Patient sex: M
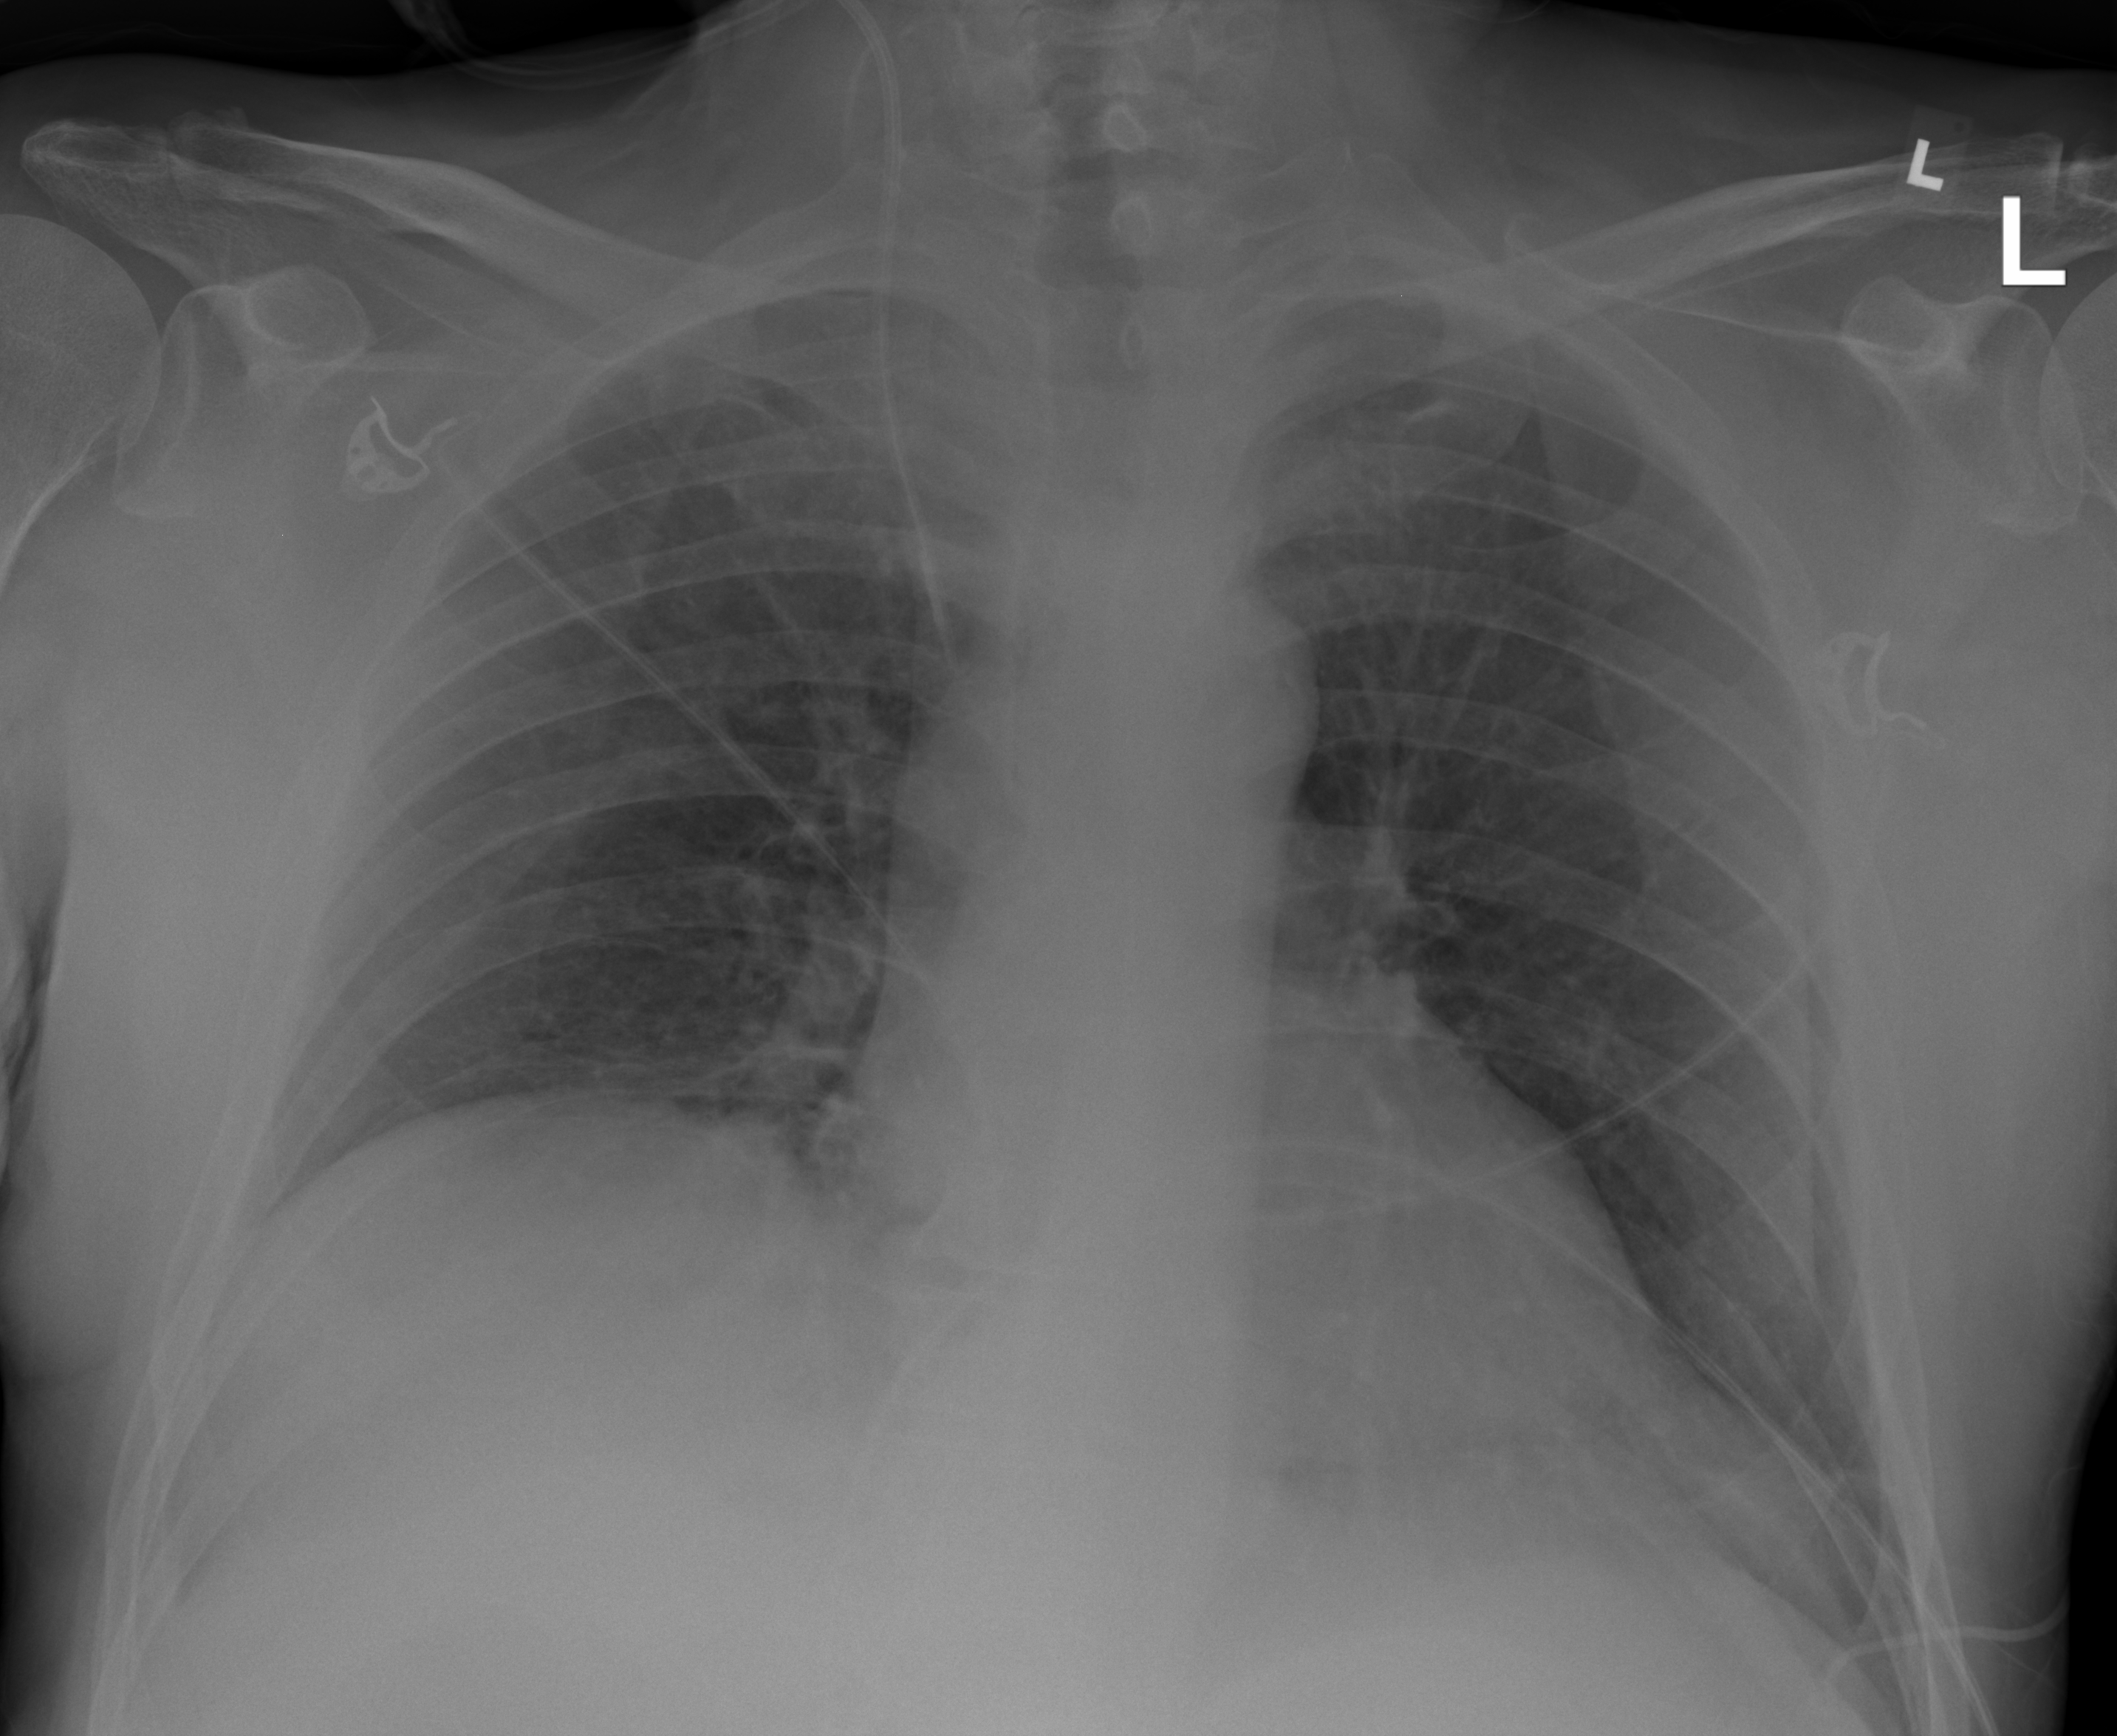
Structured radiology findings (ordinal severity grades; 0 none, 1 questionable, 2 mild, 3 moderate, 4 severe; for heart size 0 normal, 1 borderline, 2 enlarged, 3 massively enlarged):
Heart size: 0
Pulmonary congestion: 0
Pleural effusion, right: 0
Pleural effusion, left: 0
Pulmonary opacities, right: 0
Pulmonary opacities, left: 0
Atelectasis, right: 2
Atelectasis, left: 0